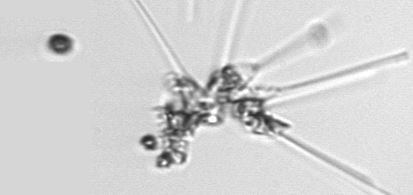
Label: Asterionellopsis_glacialis